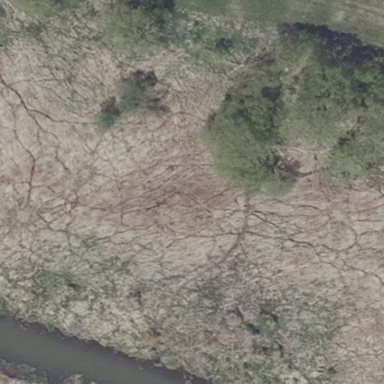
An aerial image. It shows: Swamp in wetland area.